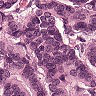
Metastatic tissue present: yes